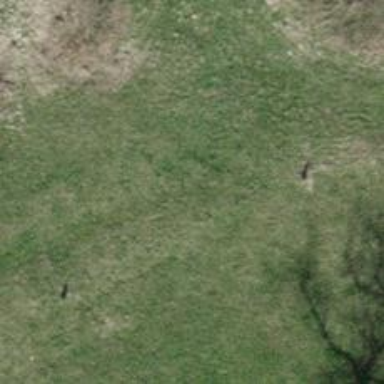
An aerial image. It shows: Path with grade4 grass surface.